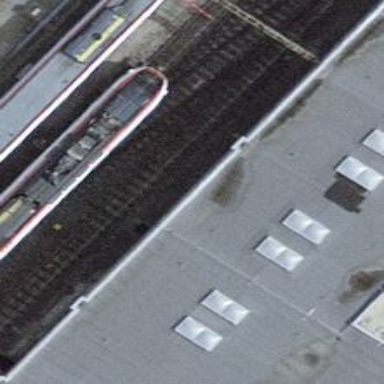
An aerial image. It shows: Single-track railway yard.